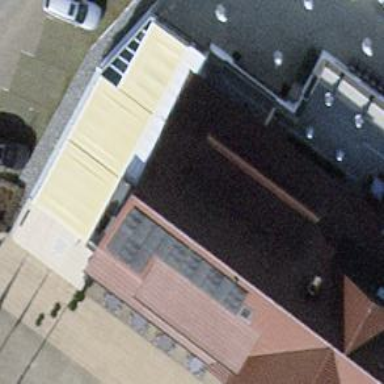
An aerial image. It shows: Restaurant located within hotel.